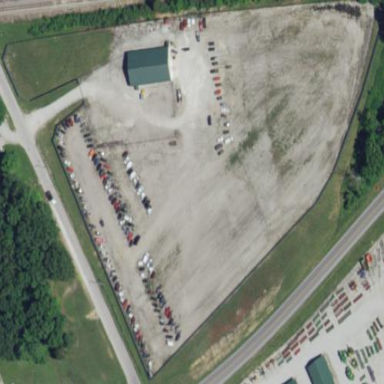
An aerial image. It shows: Scrap yard located in industrial area.